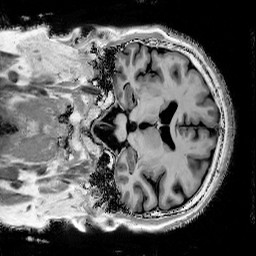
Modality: T1w
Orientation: coronal
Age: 66
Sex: male
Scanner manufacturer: siemens
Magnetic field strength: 3 T
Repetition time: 5 s
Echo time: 0.00298 s